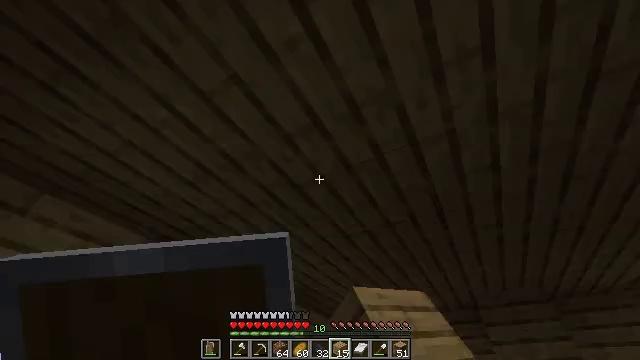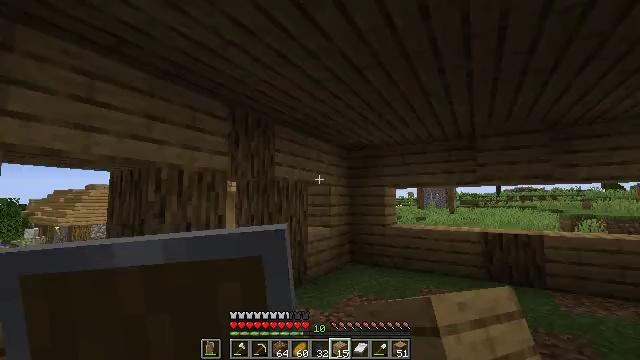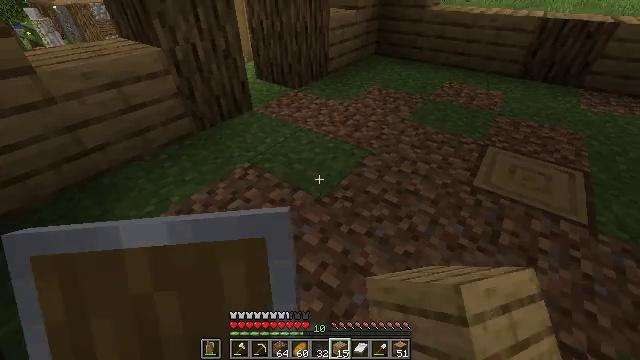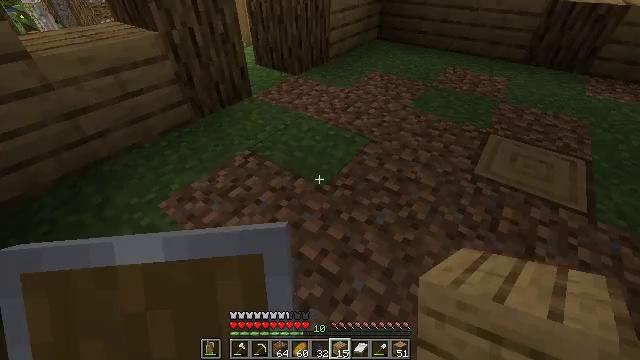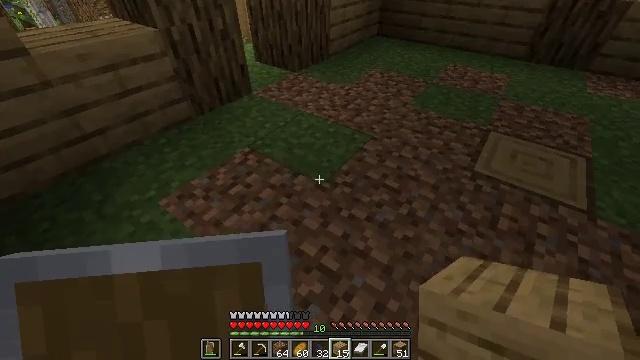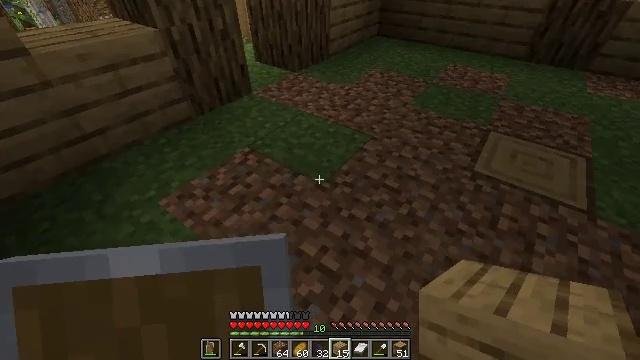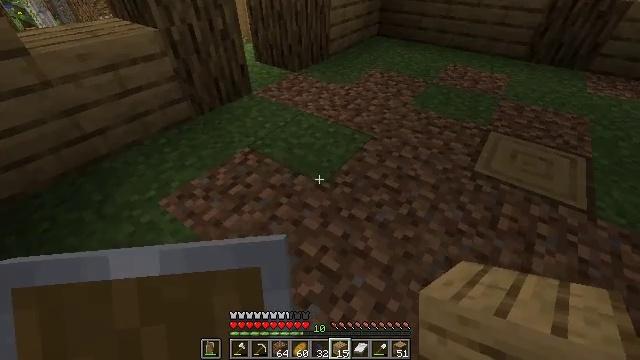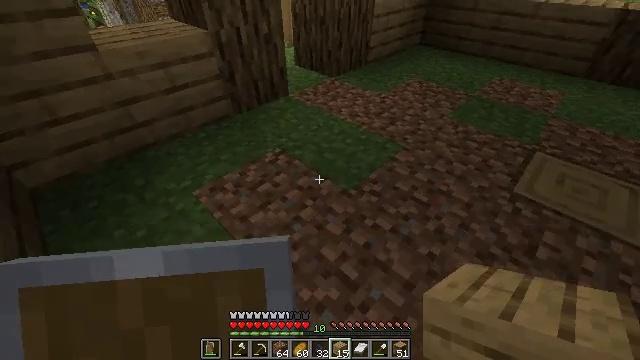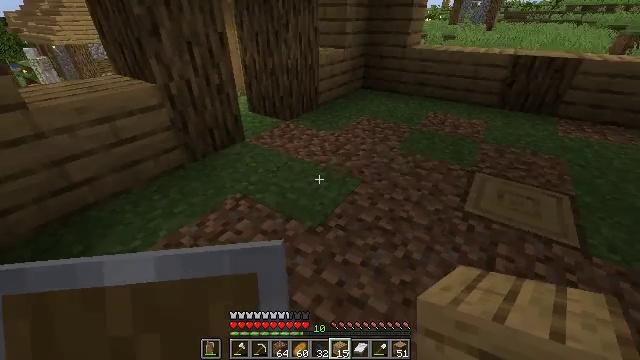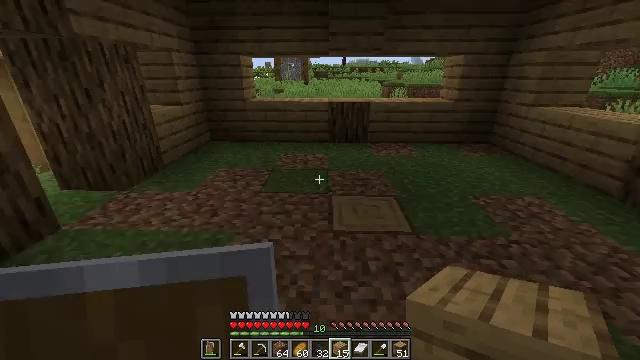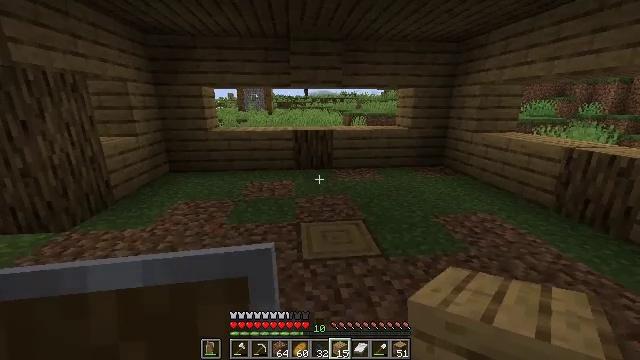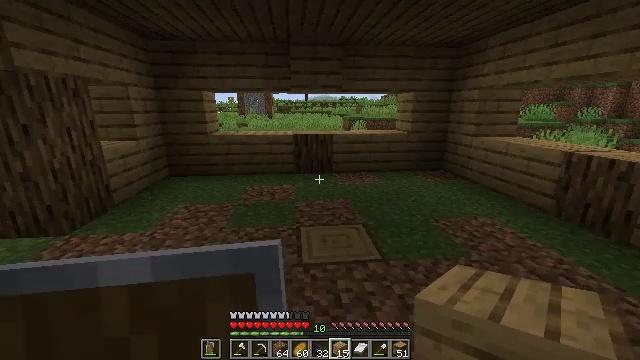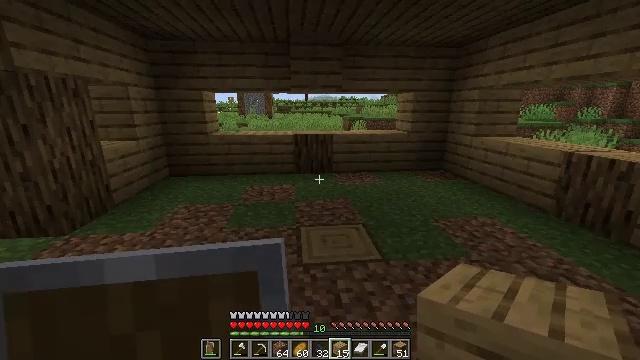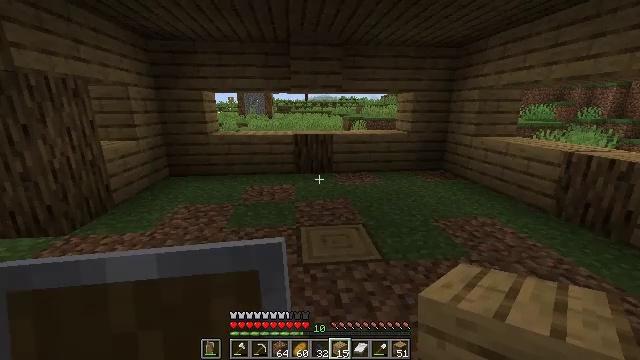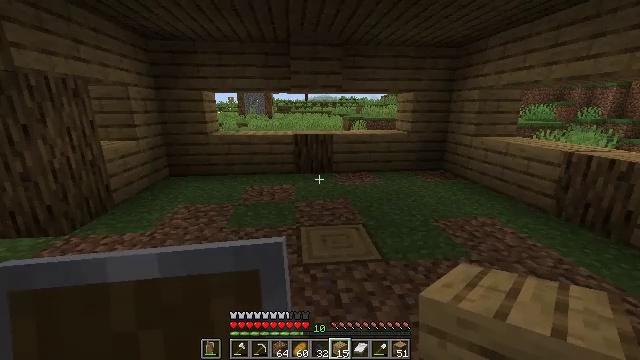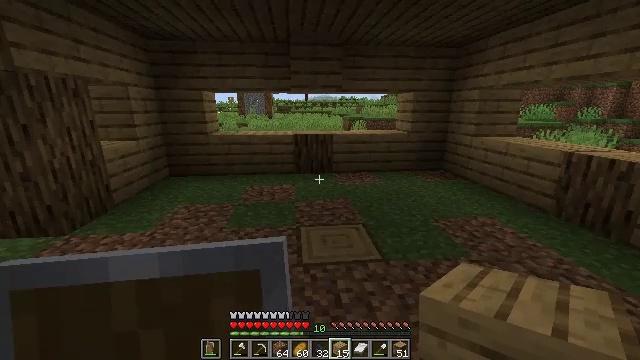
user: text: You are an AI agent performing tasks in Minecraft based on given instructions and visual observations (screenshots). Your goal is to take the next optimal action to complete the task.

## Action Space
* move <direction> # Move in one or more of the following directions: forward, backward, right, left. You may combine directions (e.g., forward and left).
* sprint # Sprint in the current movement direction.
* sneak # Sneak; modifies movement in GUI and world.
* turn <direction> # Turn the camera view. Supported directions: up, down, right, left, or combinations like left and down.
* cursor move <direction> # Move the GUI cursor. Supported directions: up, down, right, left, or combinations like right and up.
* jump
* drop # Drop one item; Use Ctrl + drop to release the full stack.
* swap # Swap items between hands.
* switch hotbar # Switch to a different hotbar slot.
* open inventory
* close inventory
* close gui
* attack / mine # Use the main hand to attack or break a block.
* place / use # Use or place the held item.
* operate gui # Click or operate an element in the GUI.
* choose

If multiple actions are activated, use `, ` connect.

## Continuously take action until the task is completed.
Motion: motion action
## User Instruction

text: Mine planks.
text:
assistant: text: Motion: turn left and down
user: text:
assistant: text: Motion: turn left and down
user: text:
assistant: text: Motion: turn down
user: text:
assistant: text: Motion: no_op
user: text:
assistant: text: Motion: no_op
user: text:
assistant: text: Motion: no_op
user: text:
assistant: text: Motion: turn left and up
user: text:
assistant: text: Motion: turn right and up
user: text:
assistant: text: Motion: turn right and up
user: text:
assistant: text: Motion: turn right and up
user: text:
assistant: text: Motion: no_op
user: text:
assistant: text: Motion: no_op
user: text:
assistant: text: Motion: no_op
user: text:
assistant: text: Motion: no_op
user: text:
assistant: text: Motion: no_op
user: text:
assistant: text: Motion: no_op
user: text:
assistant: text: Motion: no_op
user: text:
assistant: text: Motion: no_op
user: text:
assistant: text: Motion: no_op
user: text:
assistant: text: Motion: no_op
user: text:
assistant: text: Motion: no_op
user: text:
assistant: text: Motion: no_op
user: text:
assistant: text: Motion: no_op
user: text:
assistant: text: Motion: no_op
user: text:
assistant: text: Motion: no_op
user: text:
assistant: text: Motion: no_op
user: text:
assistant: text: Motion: turn right and down
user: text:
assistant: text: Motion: turn right and down
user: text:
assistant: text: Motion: no_op
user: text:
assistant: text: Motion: no_op